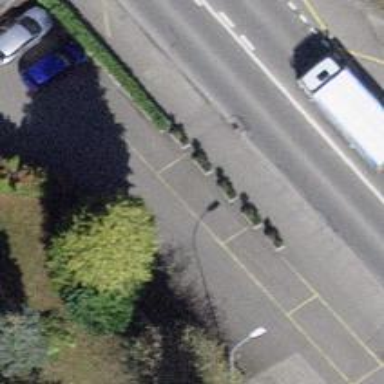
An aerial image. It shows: Parking area with asphalt surface.